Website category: movie
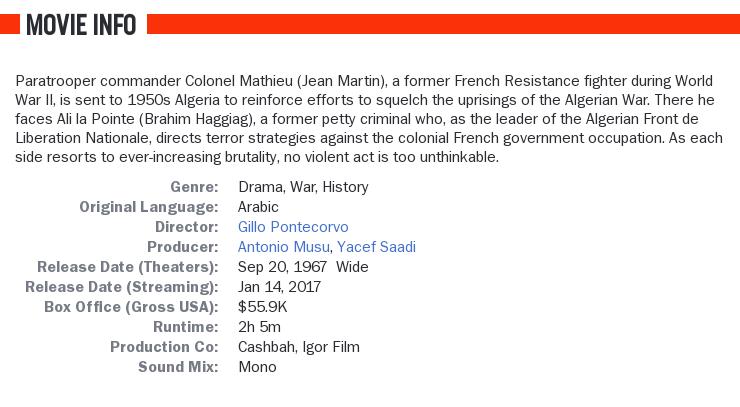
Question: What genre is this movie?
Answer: drama, war, history

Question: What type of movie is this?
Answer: drama, war, history

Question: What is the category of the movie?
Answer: drama, war, history

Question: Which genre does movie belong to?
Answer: drama, war, history

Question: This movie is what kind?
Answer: drama, war, history

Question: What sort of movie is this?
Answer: drama, war, history

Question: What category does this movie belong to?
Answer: drama, war, history

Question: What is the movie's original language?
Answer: Arabic

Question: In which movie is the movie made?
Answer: Arabic

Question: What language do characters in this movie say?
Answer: Arabic

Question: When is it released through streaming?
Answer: Jan 14, 2017

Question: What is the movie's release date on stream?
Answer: Jan 14, 2017

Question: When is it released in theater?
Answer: Sep 20, 1967 wide

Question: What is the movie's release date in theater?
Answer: Sep 20, 1967 wide

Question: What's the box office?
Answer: $55.9K

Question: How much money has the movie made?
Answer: $55.9K

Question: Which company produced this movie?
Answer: Cashbah, Igor Film

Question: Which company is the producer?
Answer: Cashbah, Igor Film

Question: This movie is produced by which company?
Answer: Cashbah, Igor Film

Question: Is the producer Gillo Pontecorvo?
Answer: no

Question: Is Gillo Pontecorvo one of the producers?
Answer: no

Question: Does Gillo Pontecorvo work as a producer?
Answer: no

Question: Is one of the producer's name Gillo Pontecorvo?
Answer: no

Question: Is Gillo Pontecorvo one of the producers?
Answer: no

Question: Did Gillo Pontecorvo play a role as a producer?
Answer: no

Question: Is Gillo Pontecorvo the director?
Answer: yes

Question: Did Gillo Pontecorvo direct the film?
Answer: yes

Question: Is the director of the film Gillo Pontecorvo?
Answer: yes

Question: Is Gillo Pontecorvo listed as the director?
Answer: yes

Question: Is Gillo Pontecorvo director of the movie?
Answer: yes

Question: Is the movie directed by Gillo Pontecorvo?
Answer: yes

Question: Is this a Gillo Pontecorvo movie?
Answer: yes

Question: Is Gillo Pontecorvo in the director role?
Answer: yes

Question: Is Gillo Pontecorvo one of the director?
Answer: yes

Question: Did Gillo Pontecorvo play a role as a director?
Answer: yes

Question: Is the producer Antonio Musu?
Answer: yes

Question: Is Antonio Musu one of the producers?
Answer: yes

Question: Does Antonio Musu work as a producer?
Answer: yes

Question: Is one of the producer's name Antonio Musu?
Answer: yes

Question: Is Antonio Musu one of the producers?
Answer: yes

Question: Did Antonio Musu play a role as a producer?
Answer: yes

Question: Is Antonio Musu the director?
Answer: no

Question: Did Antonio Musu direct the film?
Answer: no

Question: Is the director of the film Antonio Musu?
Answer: no

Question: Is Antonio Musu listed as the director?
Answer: no

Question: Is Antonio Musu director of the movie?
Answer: no

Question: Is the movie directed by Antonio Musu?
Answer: no

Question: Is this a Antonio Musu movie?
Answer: no

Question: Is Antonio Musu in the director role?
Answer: no

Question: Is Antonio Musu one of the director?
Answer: no

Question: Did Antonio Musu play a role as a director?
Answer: no

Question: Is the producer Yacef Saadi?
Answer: yes

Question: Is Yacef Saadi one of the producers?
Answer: yes

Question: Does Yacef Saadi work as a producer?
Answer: yes

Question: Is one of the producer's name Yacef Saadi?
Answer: yes

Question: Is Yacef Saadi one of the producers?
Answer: yes

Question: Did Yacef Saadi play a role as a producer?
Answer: yes

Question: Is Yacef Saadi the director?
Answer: no

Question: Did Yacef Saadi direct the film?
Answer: no

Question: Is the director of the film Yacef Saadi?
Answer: no

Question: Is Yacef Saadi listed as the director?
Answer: no

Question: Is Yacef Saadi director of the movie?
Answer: no

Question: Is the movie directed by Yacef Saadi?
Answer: no

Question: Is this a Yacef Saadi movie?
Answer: no